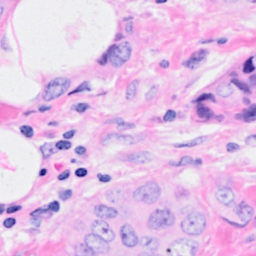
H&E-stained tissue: Breast